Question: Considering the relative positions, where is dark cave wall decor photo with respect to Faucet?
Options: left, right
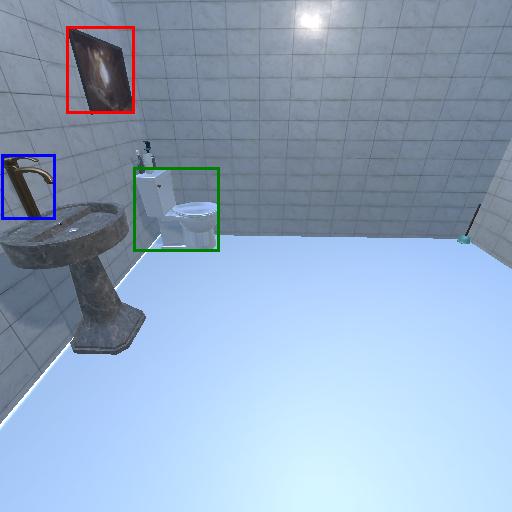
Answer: left